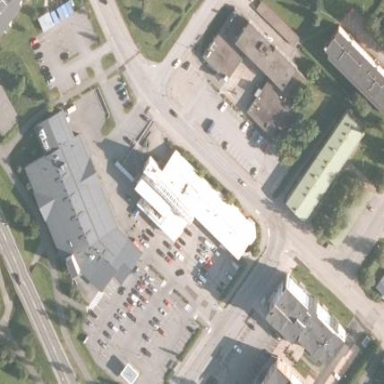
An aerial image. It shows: Mall building.